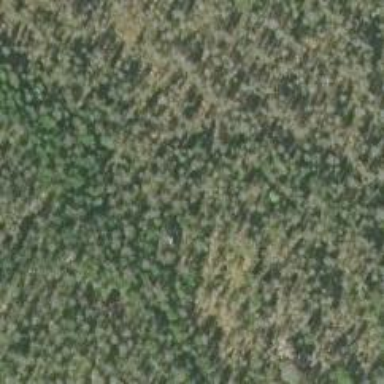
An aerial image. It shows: Woodland with needle-leaved trees.